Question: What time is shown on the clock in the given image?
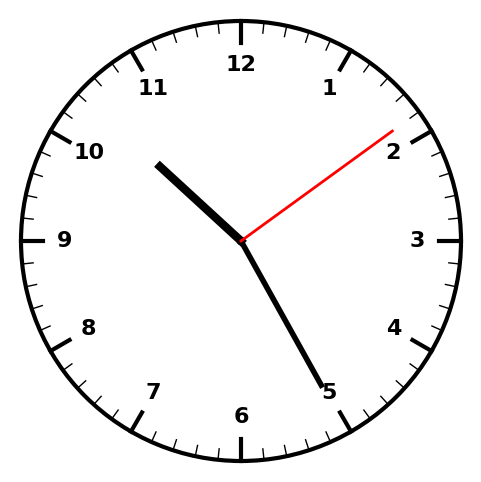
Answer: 10:25:09